Question: I adding labels to a tablelayoutpanel from an array. The labels add no problem, but their is a huge gap between each of the labels. Did I code something incorrectly? This is my array, and adding the labels. The tablelayoutpanel is added from the GUI and is named tablelayoutpanel1
'''
while (dr.Read())
{
labelsToAdd.Add(dr[0].ToString());
}
dr.Close();
foreach (string label in labelsToAdd)
{
Label lbl = new Label();
lbl.Name = "lbl_" + index;
lbl.Text = label;
lbl.AutoSize = true;
tableLayoutPanel1.Controls.Add(lbl, 0, rowIndex);
rowIndex++;
}
'''
So they will add like this with all the whitespace in between them
'''
label1
label2
'''
Visual Sample -

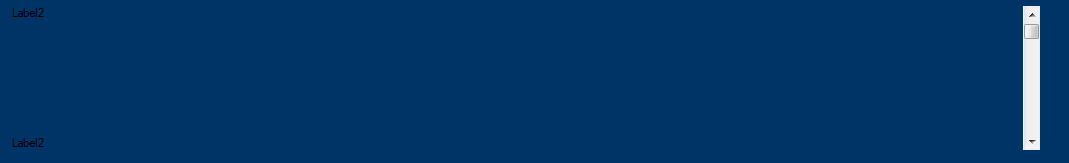
Answer: From your comment:
> only the 1st two display like that. The rest display as desired.
So it looks like you should clear the rows first since your 'GrowStyle = AddRows':
'''
tableLayoutPanel1.RowStyles.Clear();
foreach (string label in labelsToAdd)
{
Label lbl = new Label();
// etc...
'''